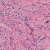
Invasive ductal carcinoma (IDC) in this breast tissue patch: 1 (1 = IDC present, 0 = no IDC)